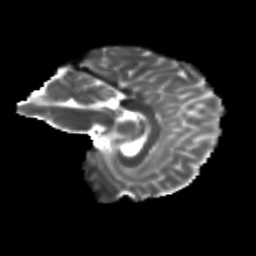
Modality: T2w
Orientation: sagittal
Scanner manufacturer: siemens
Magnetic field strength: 3 T
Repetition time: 9.2 s
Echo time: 0.084 s